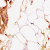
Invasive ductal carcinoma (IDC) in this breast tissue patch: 0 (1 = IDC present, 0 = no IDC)